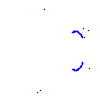
Particle: proton